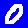
Digit: 0